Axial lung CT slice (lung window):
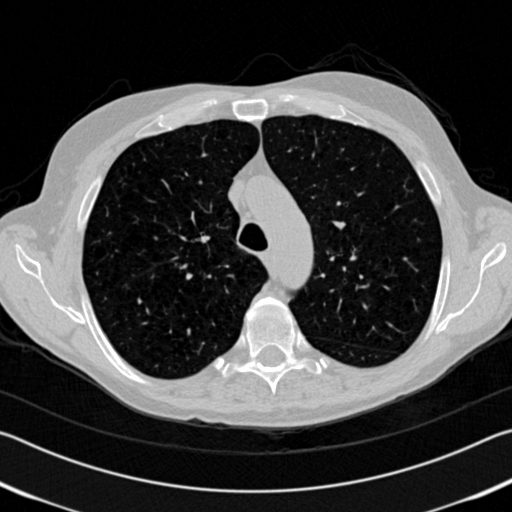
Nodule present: no